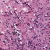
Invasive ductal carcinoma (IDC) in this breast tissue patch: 1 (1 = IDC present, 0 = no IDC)